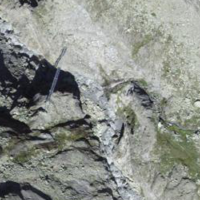
EUNIS habitat code: 48
Species observed at this site:
Tichodroma muraria
Anthus spinoletta